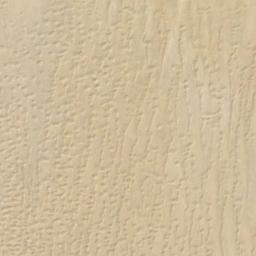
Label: desert